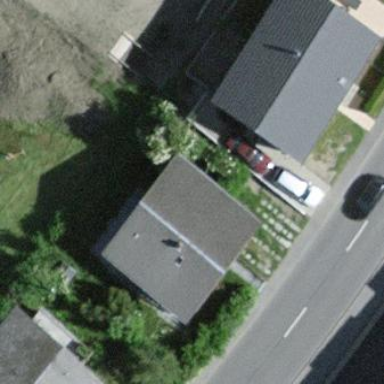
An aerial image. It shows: Simple and straightforward house.